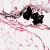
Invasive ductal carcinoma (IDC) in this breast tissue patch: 0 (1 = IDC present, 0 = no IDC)